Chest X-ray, PA view. Patient: 52 years old, sex M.
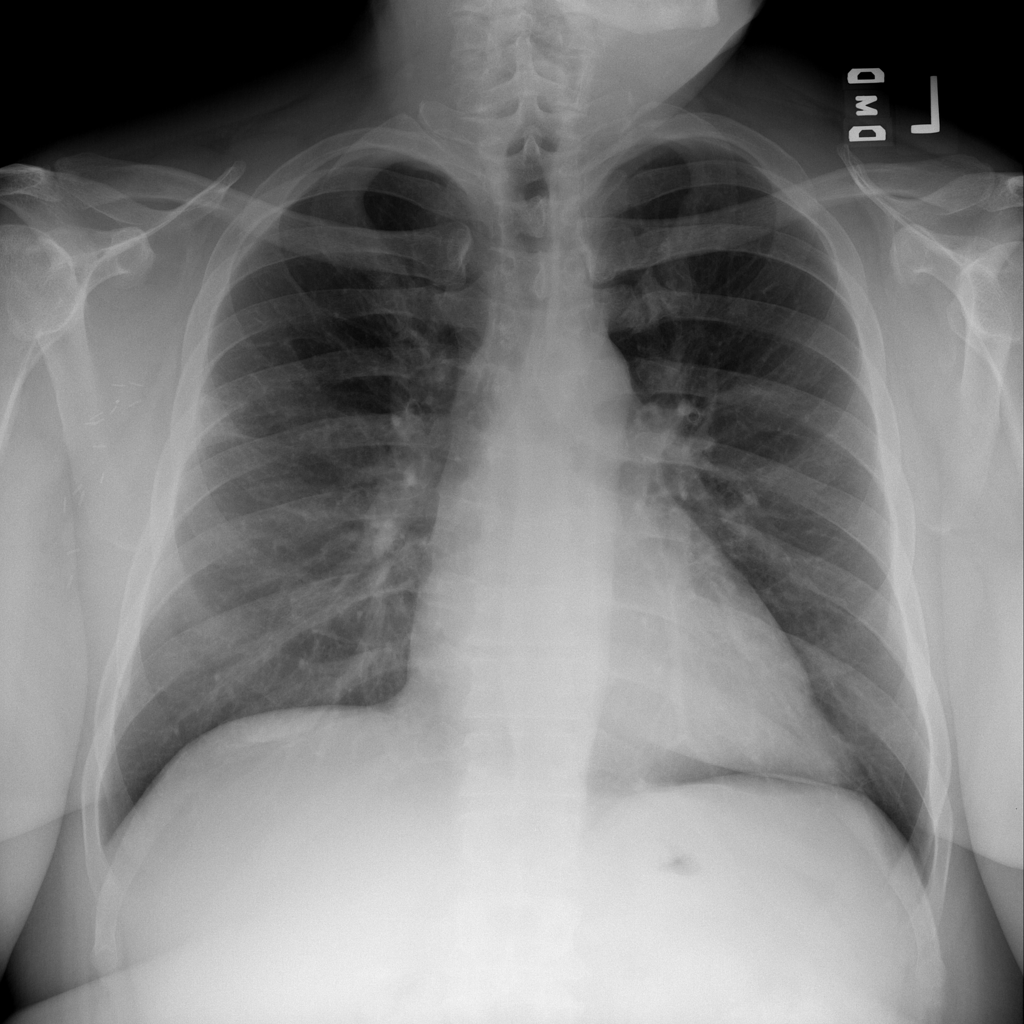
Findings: Infiltration